Question: So, I've seen tons of questions about this, but I would like a personal example. I'm rather new to programming, so I may be a little stupid...
Anyway, I have two '<div>'s, one with id 'bg' and the other with class 'player'.
This is what it looks like:

The red box is the player, and the large image is the bg.
I need the player to start in the center of the bg.
The bg is 640px X 640px.
This is the code I have so far in my CSS file:
'''
#bg {
width: 640px;
height: 640px;
top: 0;
left: 0;
}
.player {
position:relative;
background-color:#FF0000;
width: 32px;
height: 32px;
top: 0px;
left: 0px;
}
'''
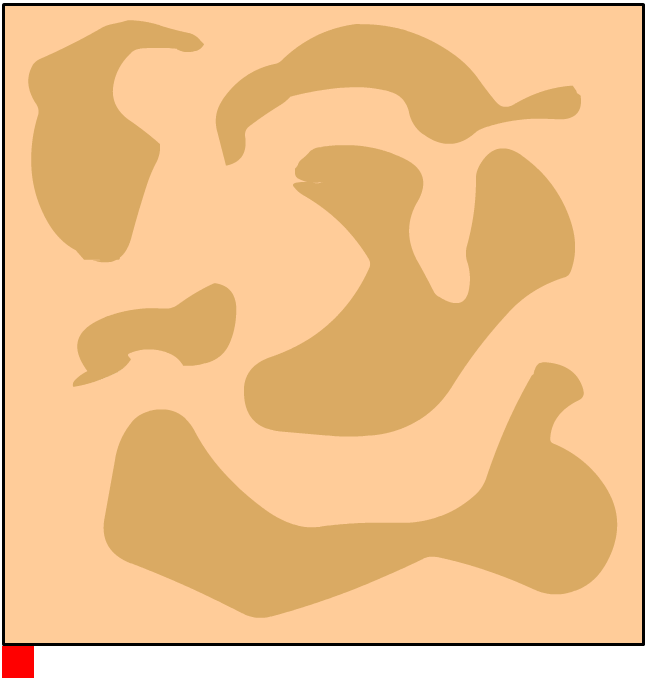
Answer: Try changing your stylesheet to:
'''
#bg {
width: 640px;
height: 640px;
top: 0;
left: 0;
position: relative;
}
.player {
position: absolute;
background-color: #FF0000;
width: 32px;
height: 32px;
top: 320px;
left: 320px;
z-index: 1;
}
'''
And your HTML should look like this:
'''
<div id="bg">
<!-- your bd code here -->
<div class="player"></div>
</div>
'''